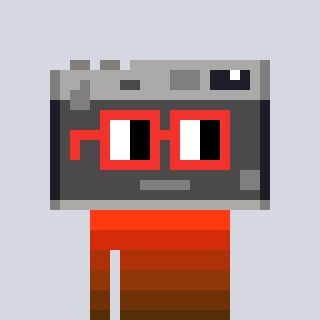
a pixel art character with square red glasses, a camera-shaped head and a bege-colored body on a cool background